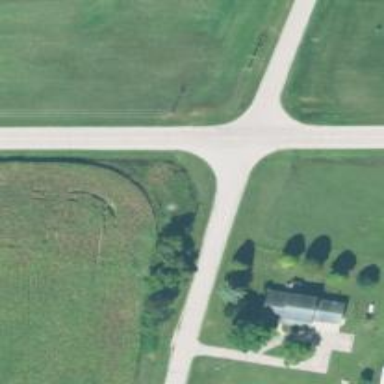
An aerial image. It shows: Tertiary road.